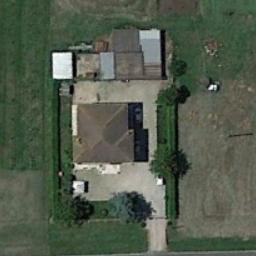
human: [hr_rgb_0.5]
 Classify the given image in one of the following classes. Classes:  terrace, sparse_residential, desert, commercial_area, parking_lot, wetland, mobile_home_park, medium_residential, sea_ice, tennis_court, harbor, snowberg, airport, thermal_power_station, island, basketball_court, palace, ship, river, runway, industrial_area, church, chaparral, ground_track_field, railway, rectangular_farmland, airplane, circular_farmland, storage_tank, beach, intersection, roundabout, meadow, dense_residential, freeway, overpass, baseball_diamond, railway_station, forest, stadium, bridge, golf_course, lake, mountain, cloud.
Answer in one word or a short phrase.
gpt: sparse_residential